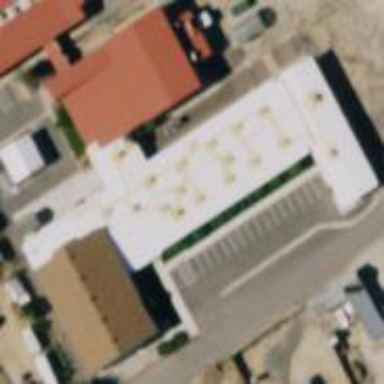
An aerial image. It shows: School building.